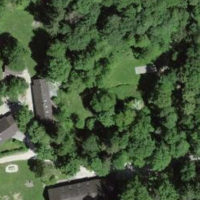
EUNIS habitat code: 41
Species observed at this site:
Lathyrus vernus